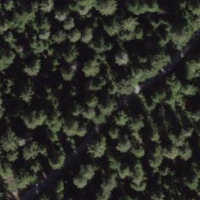
EUNIS habitat code: 43
Species observed at this site:
Hippocrepis emerus